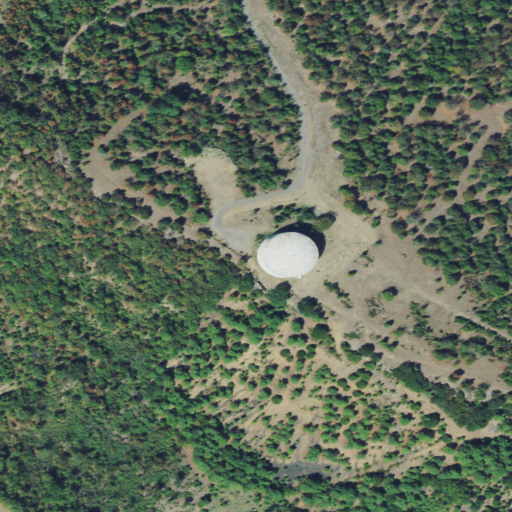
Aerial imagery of mountain in Oklahoma named Lost Mountain containing deciduous forest, mixed forest, grassland, shrub, evergreen forest, high intensity development, and low intensity development